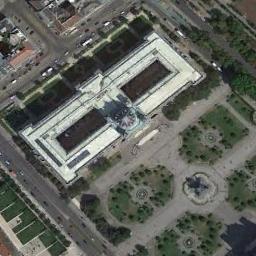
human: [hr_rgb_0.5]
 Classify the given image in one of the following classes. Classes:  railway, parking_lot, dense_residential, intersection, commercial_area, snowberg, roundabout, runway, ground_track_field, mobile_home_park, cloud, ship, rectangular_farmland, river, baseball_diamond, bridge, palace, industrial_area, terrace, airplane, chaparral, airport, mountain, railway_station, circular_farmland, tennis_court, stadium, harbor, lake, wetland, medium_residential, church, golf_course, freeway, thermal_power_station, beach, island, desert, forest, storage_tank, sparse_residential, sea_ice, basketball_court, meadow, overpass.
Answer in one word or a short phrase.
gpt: church